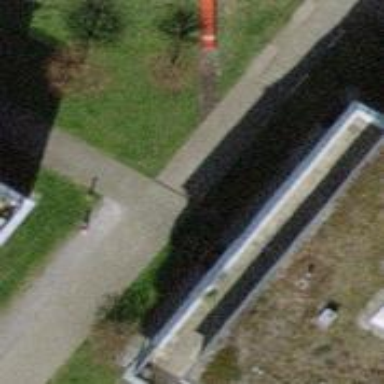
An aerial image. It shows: Path made of paving stones.